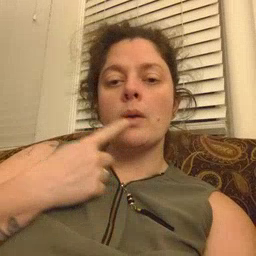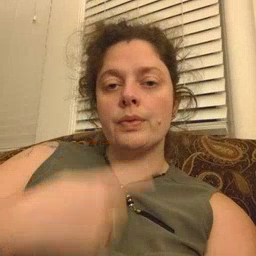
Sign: mouth